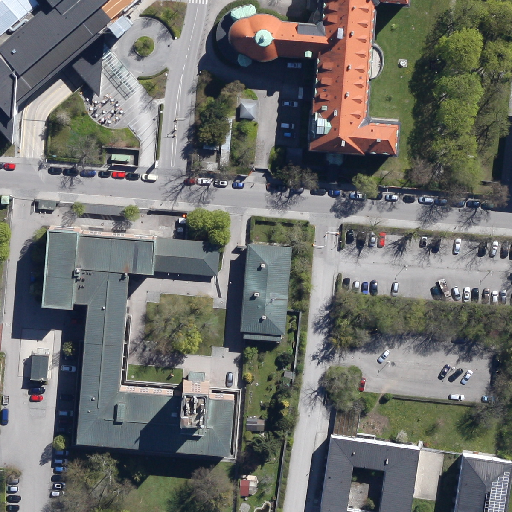
Referring expression: light-duty vehicle